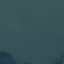
Land use / land cover: SeaLake